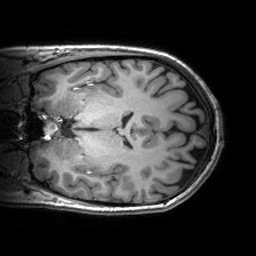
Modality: T1w
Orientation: coronal
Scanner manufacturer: siemens
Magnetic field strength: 3 T
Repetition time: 2.53 s
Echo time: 0.00299 s